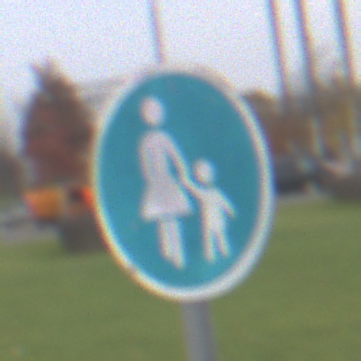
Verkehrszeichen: Gehweg
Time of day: Midday
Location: Outdoor (Suburban)
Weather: Overcast
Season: NotSpecified
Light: Natural